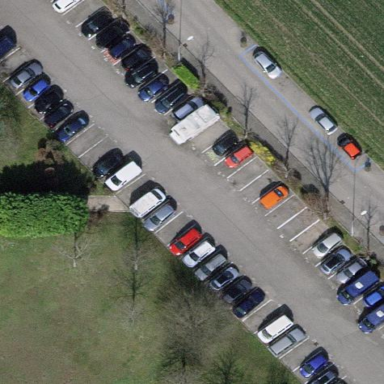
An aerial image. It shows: Parking area with surface.